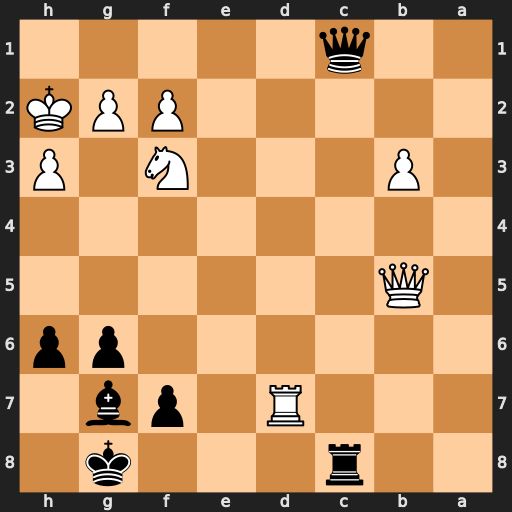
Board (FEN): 2r3k1/3R1pb1/6pp/1Q6/8/1P3N1P/5PPK/2q5
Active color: b
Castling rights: -
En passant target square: -
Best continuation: Qf4+ Kg1 Rc1+ Qf1 Rxf1+